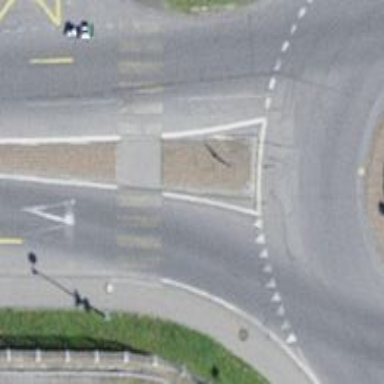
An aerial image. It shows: Zebra crossing on the road.